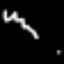
Label: squiggle